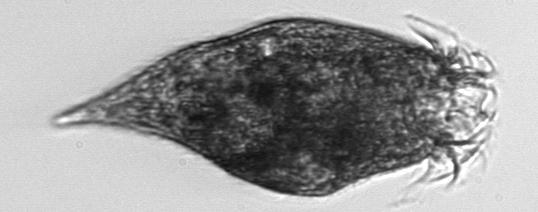
Label: Strombidium_conicum